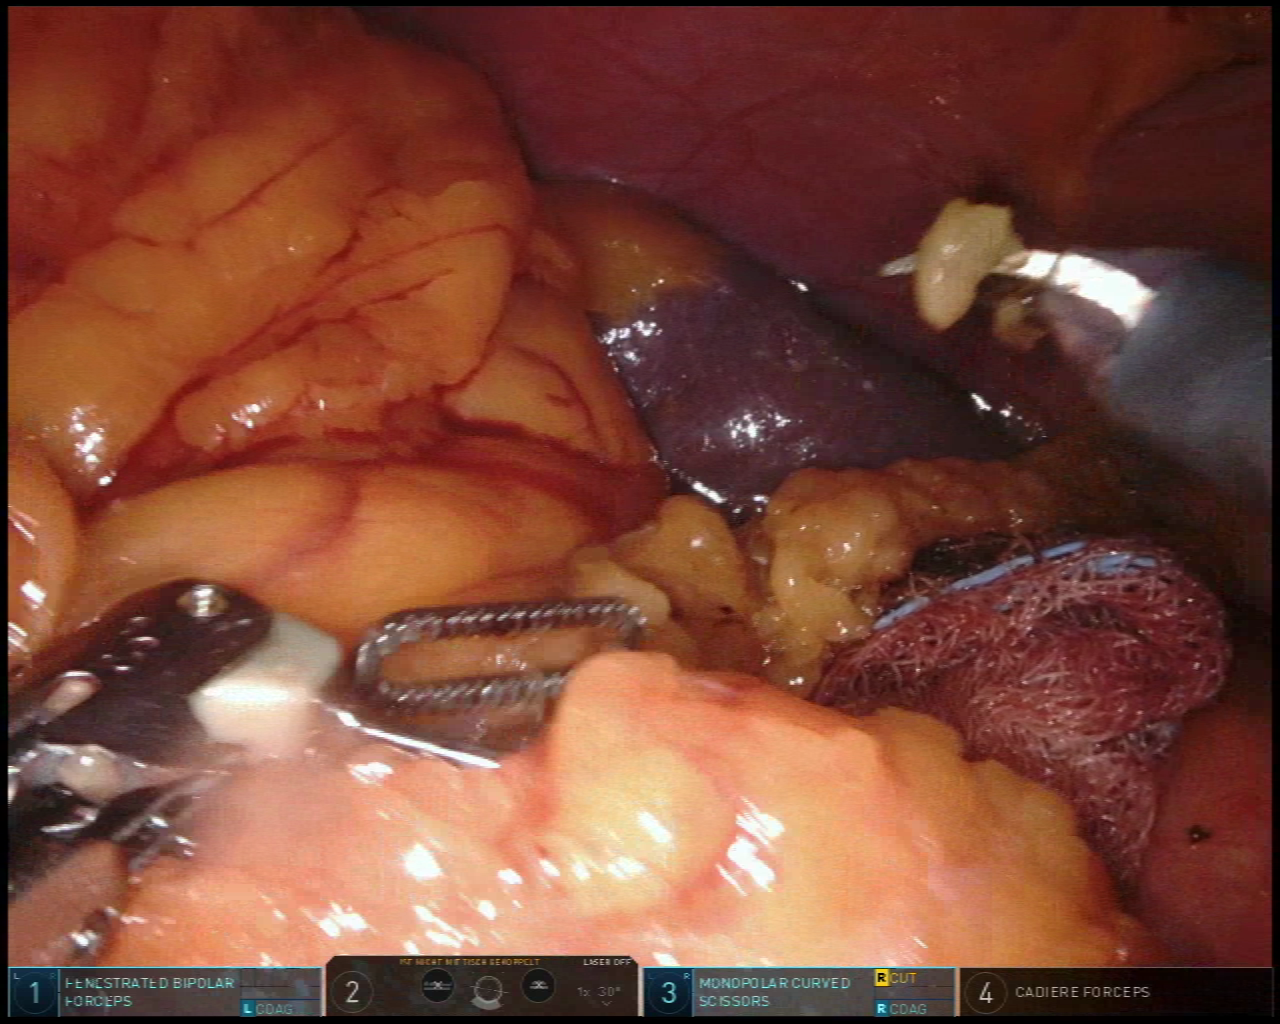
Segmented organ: spleen
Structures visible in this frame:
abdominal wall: yes
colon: no
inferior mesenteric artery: no
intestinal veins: no
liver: no
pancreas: no
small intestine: no
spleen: yes
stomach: no
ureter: no
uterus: no
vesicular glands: no